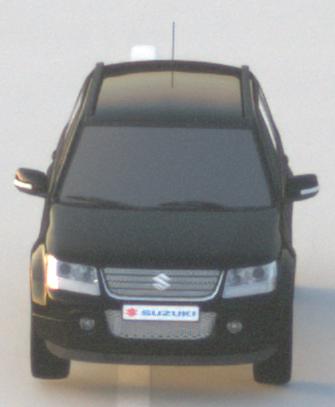
Make: Suzuki
Model: Grand Vitara
Detailed model: Gen. 1 JT
Model produced from: 2009
Model produced until: 2012
Doors: 5
Color: black
Road condition: dry road
Daytime: dawn
Contrast: medium contrast